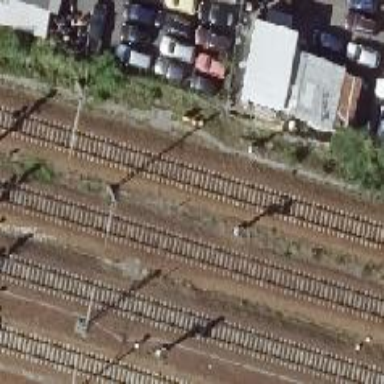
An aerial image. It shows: Railway signal.